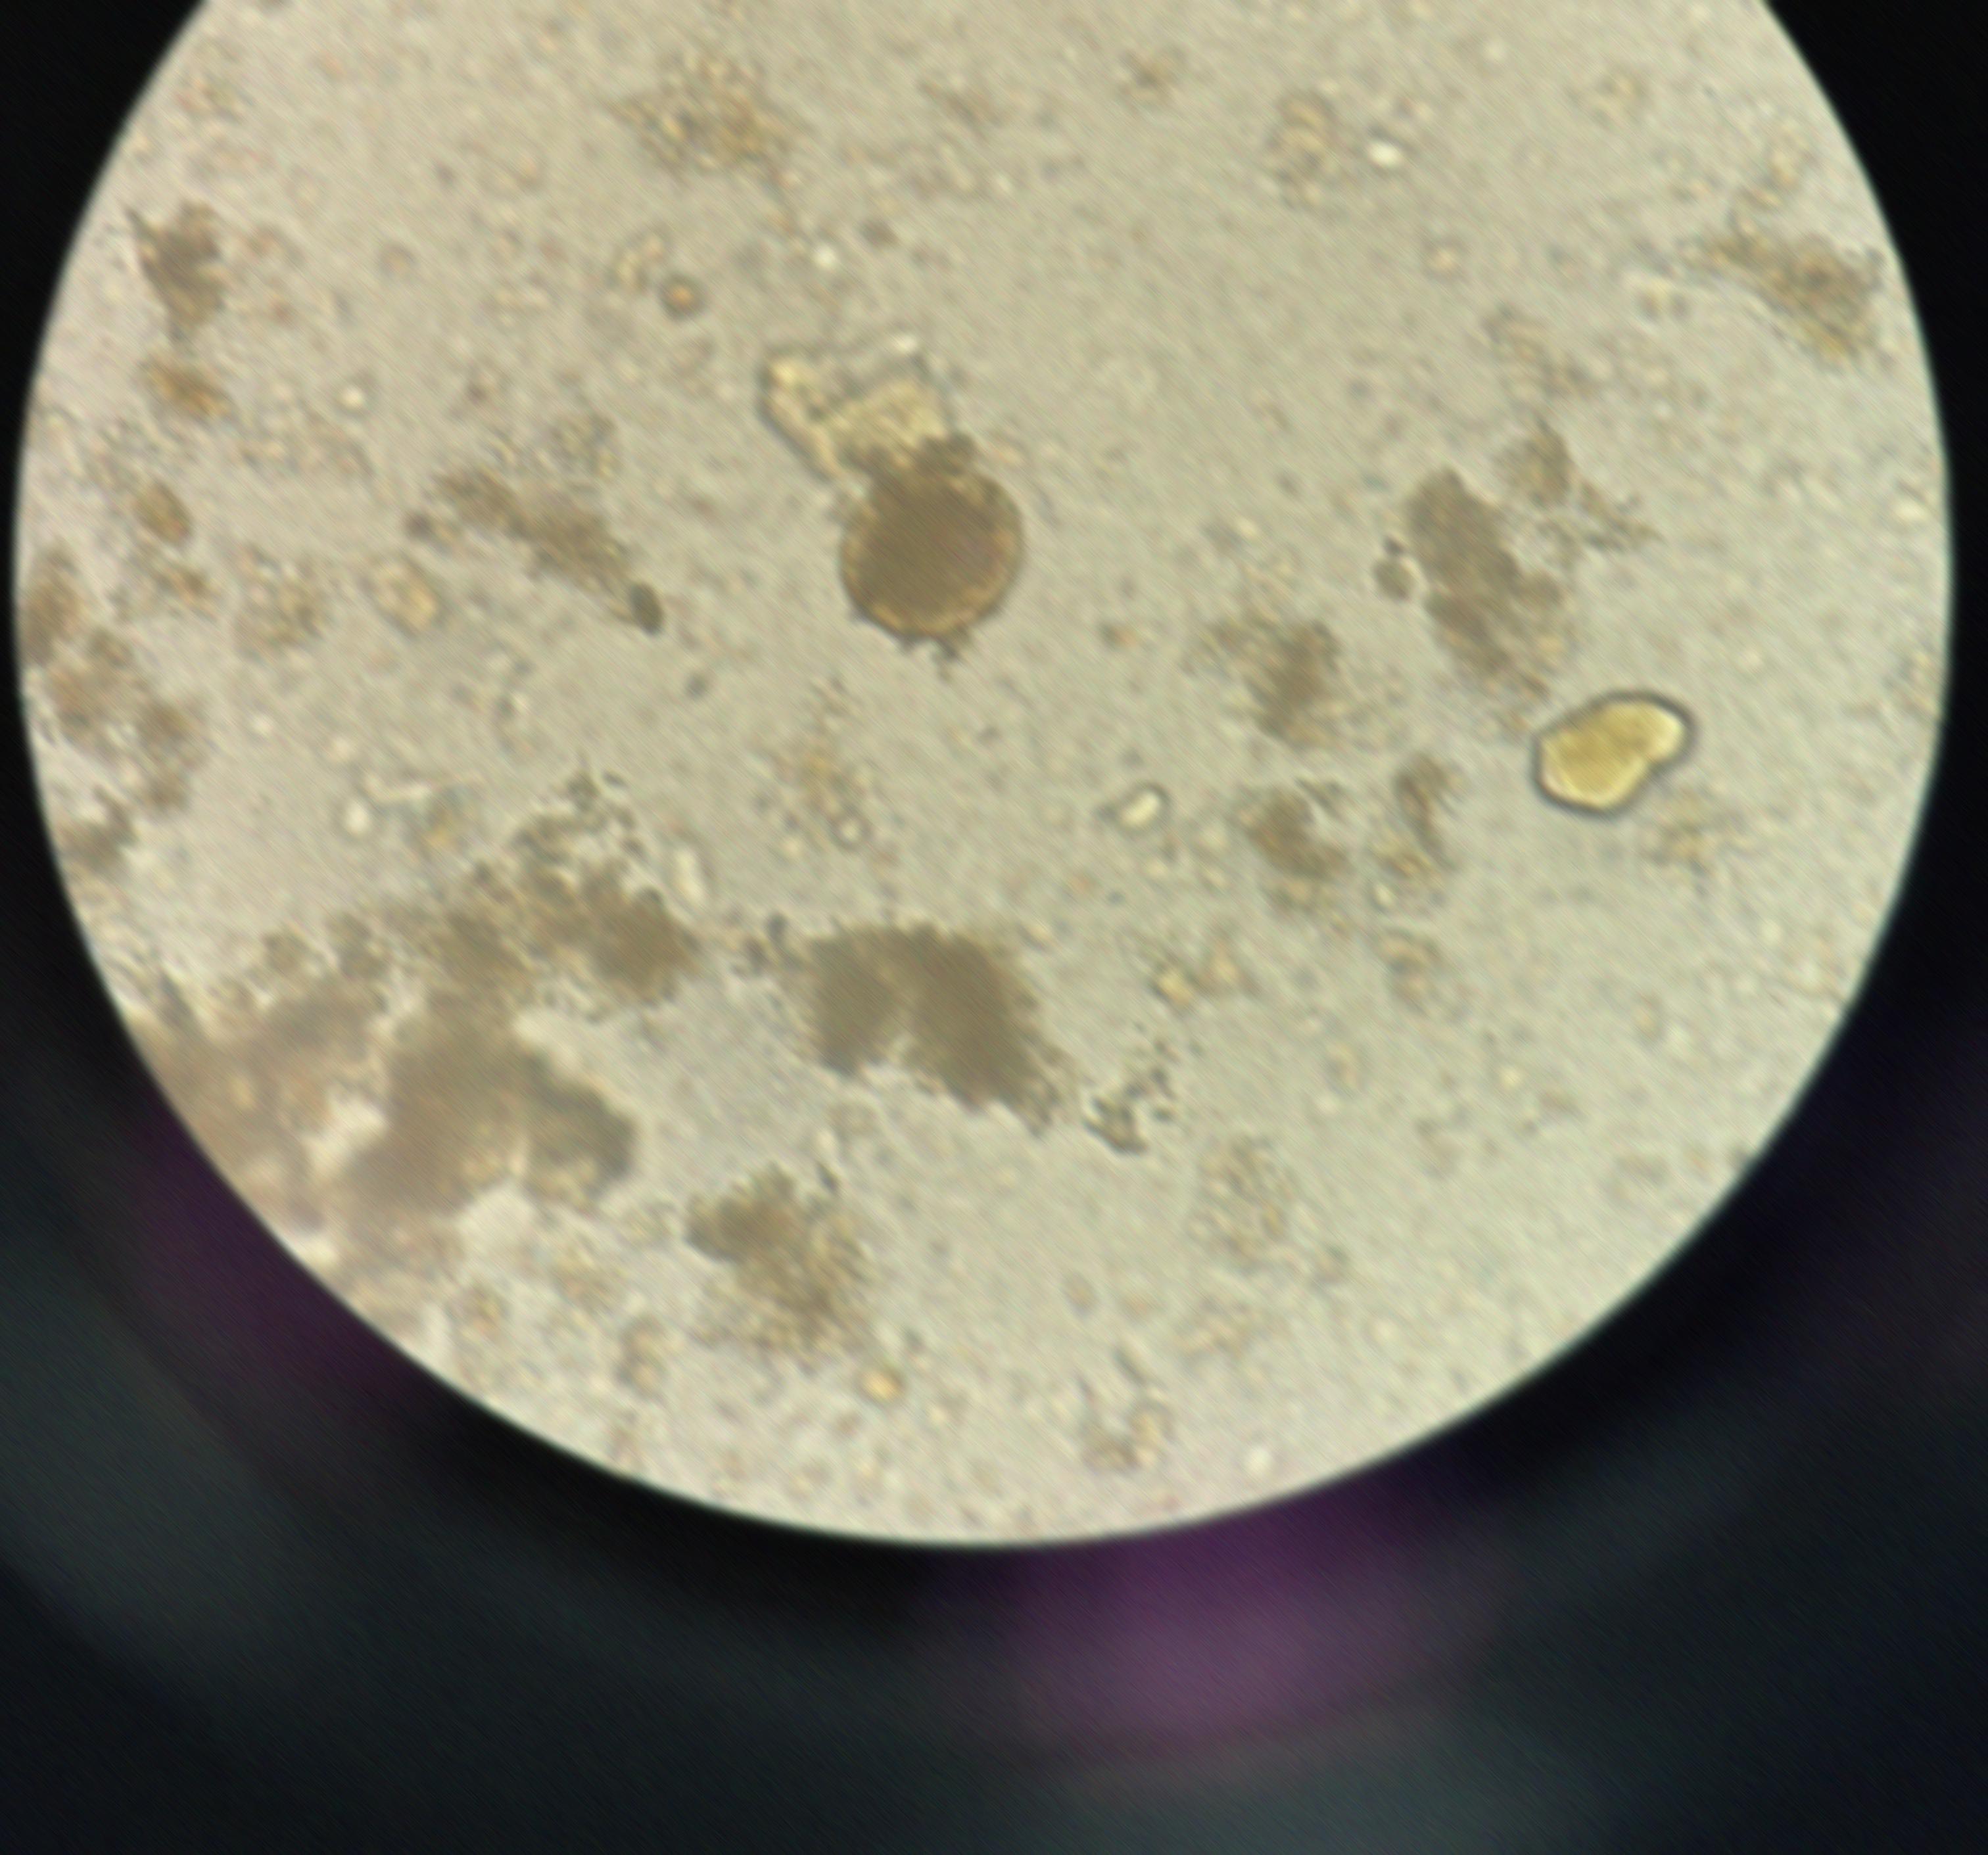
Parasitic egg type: Ascaris lumbricoides